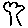
Label: tree